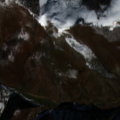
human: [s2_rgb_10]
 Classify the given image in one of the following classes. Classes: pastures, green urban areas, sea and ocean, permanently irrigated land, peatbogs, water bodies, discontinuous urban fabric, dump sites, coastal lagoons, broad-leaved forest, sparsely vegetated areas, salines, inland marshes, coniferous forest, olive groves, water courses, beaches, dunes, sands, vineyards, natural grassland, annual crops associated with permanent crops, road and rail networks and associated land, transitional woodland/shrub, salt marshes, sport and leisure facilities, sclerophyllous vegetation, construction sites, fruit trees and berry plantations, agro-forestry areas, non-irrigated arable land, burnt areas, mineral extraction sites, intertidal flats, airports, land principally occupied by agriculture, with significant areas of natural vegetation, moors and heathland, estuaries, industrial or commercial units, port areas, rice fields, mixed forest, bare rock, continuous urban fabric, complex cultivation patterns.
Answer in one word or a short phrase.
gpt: pastures, broad-leaved forest, natural grassland, transitional woodland/shrub, sparsely vegetated areas